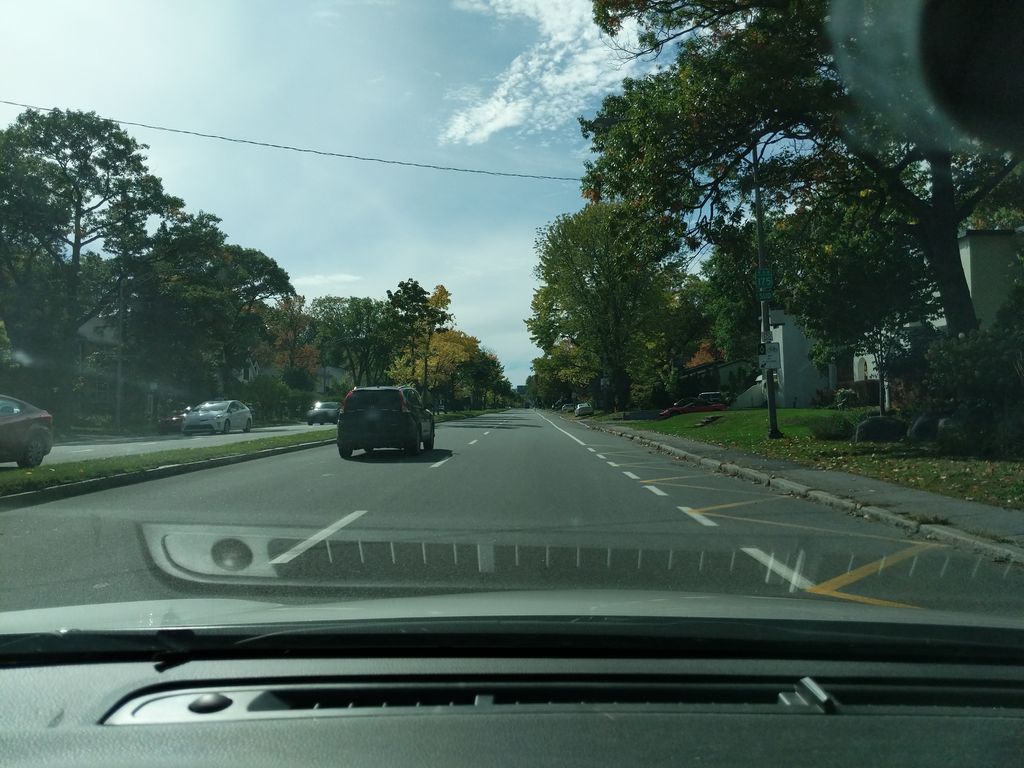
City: quebec_city